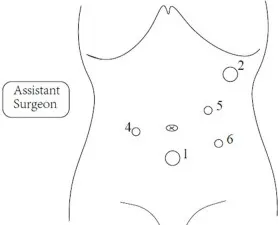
The steps of laparoscopic surgery for synchronous multiple gastrointestinal cancer. The patient was placed in the lithotomy position. The surgeons' position and the trocar ports were introduced as shown. (d) The position of the incision and ports.
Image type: electrography (ekg)